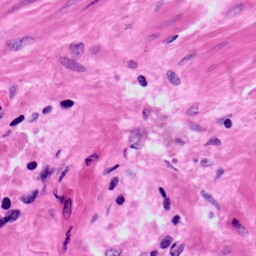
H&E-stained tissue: Prostate